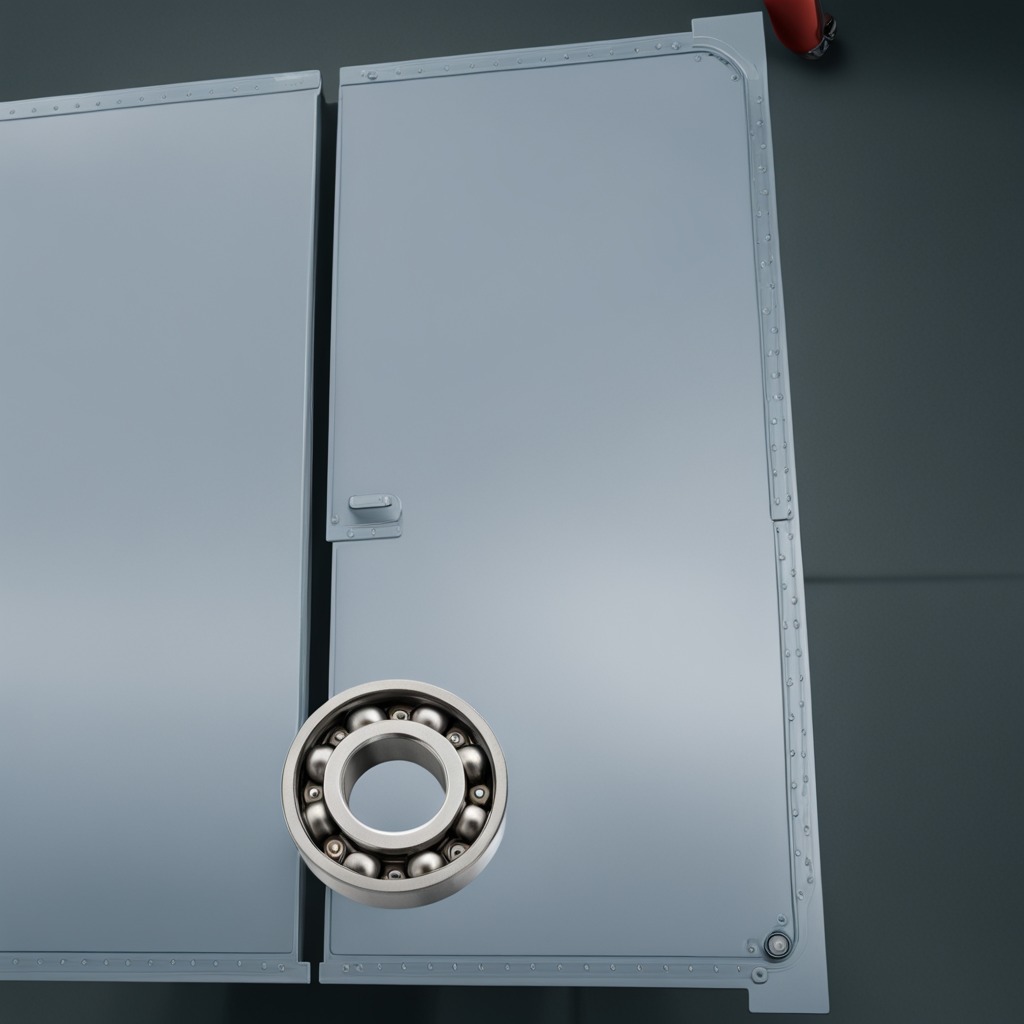
A metal ball bearing is lying on the toolbox surface in an airplane hangar workshop 8K.